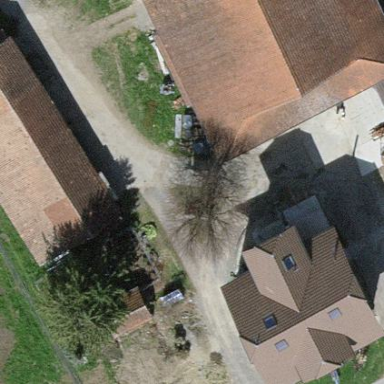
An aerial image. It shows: Farmyard area.